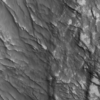
Label: not_dusty